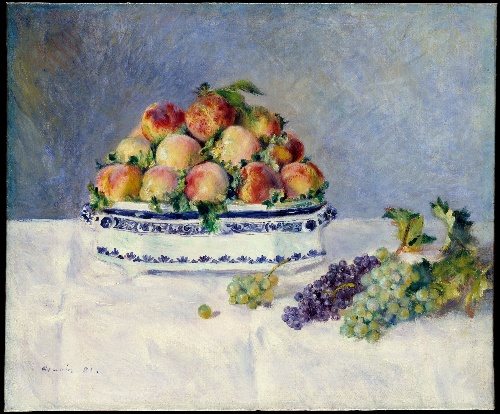
Title: Still Life with Peaches and Grapes
Artist: Auguste Renoir
Artist bio: French, Limoges 1841–1919 Cagnes-sur-Mer
Date: 1881
Object type: Painting
Classification: Paintings
Medium: Oil on canvas
Dimensions: 21 1/4 x 25 5/8 in. (54 x 65.1 cm)
Department: European Paintings
Credit line: The Mr. and Mrs. Henry Ittleson Jr. Purchase Fund, 1956
Accession year: 1956
Repository: Metropolitan Museum of Art, New York, NY
Tags: Grapes|Peaches|Still Life